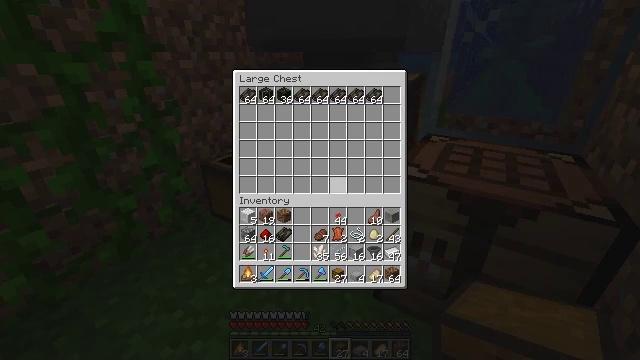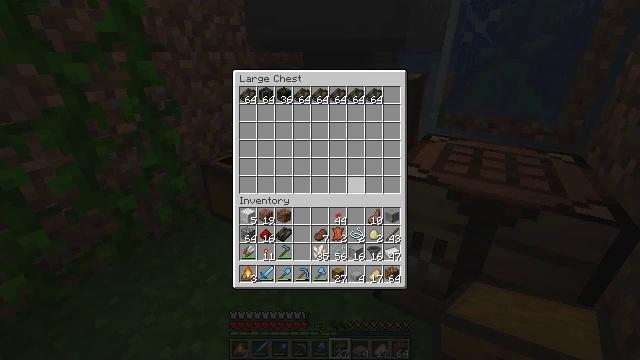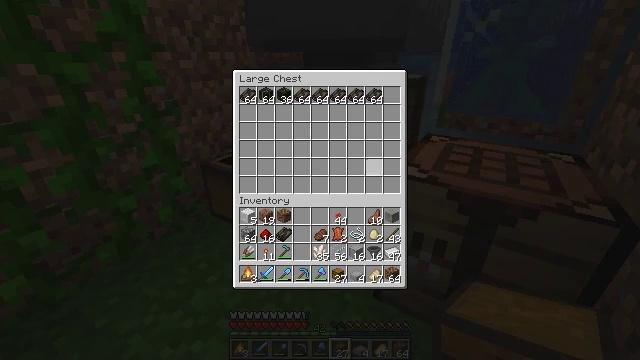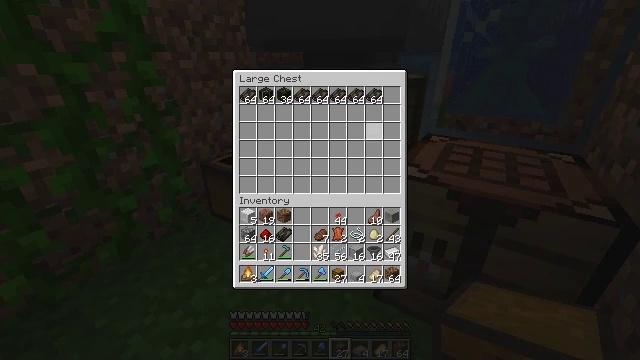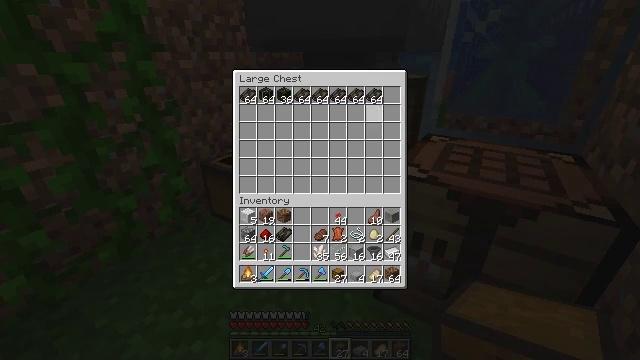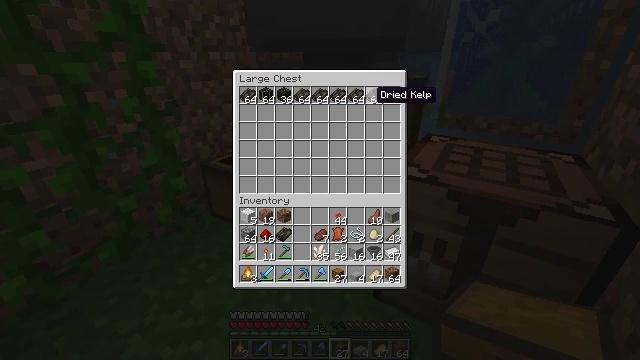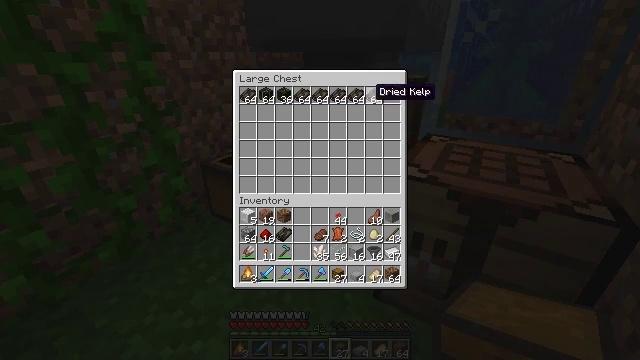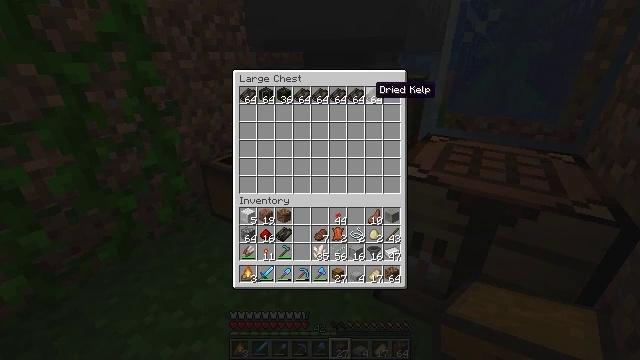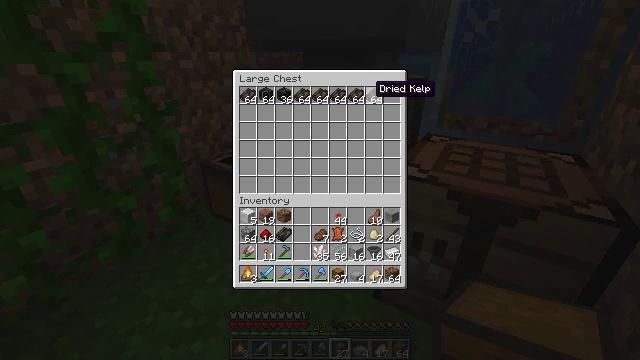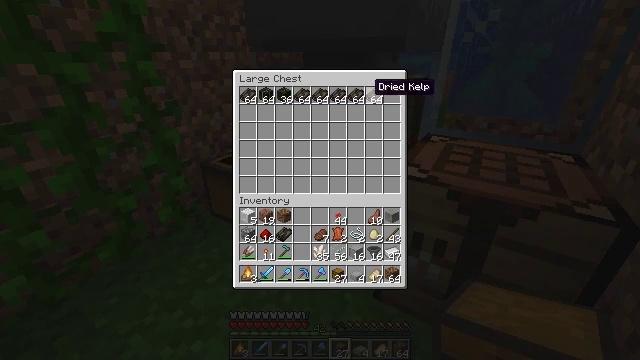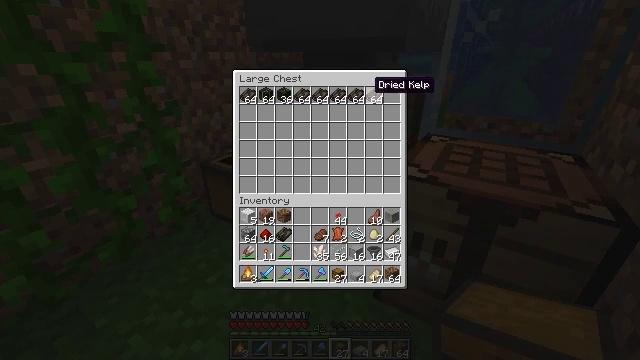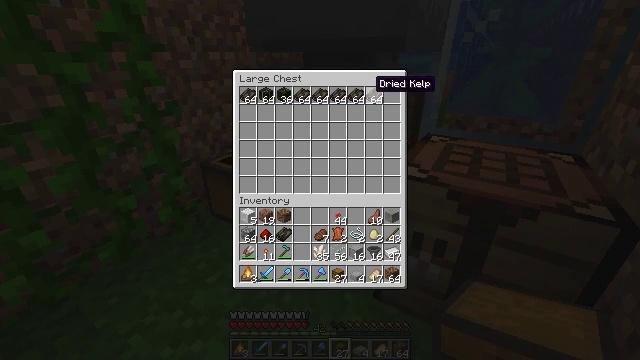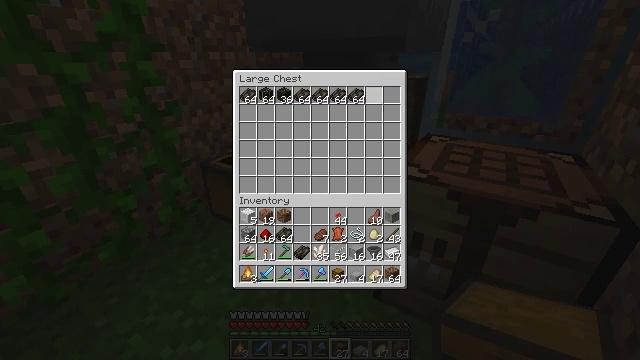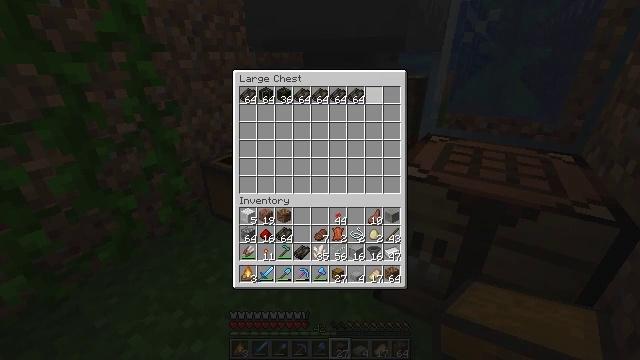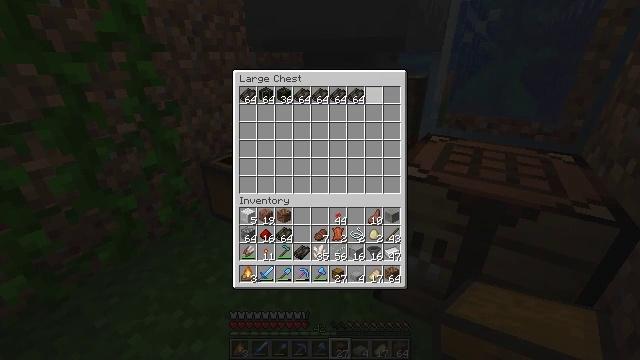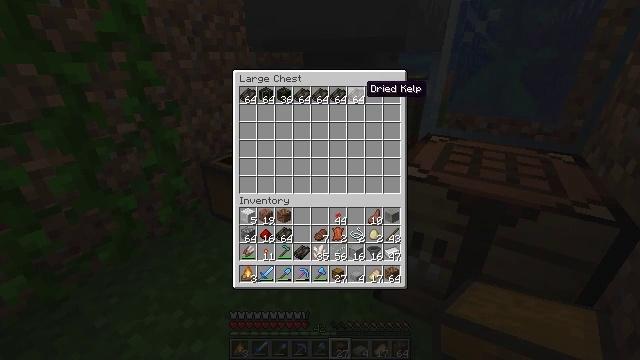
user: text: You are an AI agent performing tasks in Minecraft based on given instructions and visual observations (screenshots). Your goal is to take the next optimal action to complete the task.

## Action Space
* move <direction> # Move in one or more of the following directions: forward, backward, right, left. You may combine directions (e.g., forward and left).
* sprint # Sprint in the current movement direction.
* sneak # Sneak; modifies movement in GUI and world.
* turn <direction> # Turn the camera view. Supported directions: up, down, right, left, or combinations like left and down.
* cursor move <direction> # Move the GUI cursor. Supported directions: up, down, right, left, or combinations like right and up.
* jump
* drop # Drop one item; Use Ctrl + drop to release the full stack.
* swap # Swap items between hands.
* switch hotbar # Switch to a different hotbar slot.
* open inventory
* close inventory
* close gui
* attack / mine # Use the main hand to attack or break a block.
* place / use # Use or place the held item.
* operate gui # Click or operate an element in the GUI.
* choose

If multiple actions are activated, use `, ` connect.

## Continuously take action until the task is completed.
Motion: motion action
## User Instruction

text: Turn kelp into a dried kelp block at the crafting table.
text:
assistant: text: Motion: sneak, cursor move right
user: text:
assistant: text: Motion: sneak, cursor move right and up
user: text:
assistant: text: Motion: sneak, cursor move up
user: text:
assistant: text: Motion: sneak, cursor move up
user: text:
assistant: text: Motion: sneak, cursor move up
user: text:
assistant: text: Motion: sneak
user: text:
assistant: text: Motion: sneak
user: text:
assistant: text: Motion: sneak
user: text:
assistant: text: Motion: sneak
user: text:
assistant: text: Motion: sneak
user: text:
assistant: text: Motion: sneak
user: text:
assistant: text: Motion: sneak, operate gui
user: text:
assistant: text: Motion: sneak, operate gui
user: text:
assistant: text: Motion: sneak, operate gui
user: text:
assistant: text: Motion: sneak, cursor move left
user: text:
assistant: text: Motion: sneak
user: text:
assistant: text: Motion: sneak
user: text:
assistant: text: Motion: sneak, operate gui
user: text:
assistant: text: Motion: sneak, operate gui
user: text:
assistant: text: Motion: sneak, operate gui
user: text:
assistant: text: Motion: sneak, operate gui
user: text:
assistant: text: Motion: sneak
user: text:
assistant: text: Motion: sneak
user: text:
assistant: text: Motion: sneak
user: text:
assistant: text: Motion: sneak, operate gui
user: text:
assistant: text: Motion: sneak, operate gui
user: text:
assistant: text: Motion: sneak, operate gui
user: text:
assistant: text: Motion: sneak, cursor move left, operate gui
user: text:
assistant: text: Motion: sneak
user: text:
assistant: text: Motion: sneak